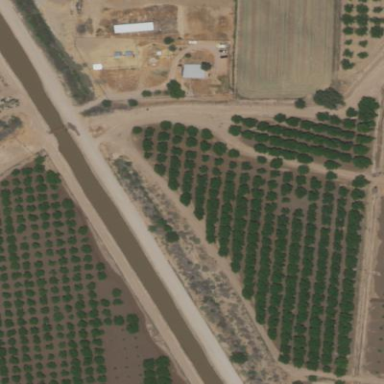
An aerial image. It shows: Orchard.